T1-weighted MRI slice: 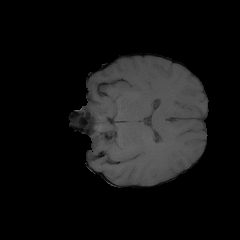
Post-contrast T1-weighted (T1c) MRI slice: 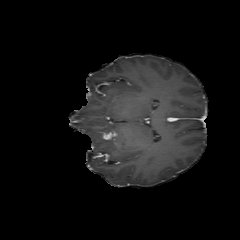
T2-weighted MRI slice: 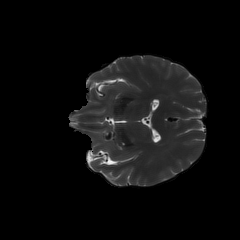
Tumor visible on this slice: no